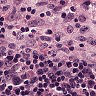
Metastatic tissue present: no